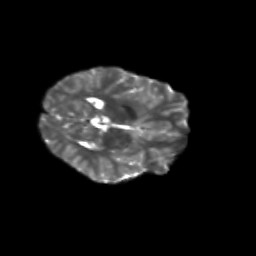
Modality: T2w
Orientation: axial
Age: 11
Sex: male
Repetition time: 9.512 s
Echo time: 0.089 s